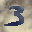
Label: 3